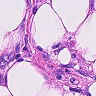
Metastatic tissue present: yes